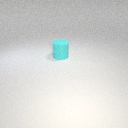
large cyan rubber cylinder